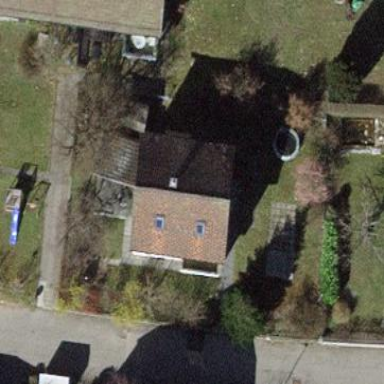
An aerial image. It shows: Brown-roofed house.